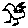
Label: bird